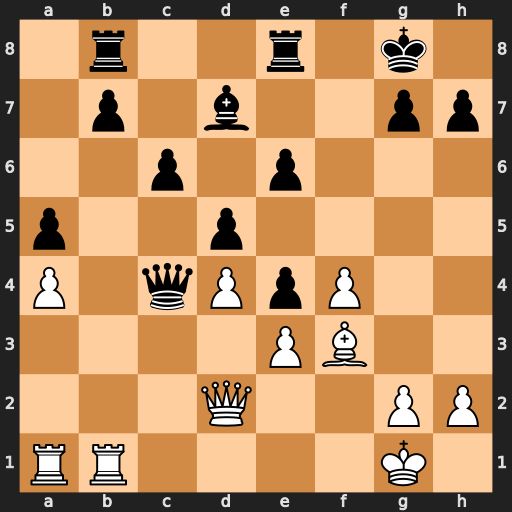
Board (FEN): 1r2r1k1/1p1b2pp/2p1p3/p2p4/P1qPpP2/4PB2/3Q2PP/RR4K1
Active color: w
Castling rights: -
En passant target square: -
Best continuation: Be2 Qxe2 Qxe2